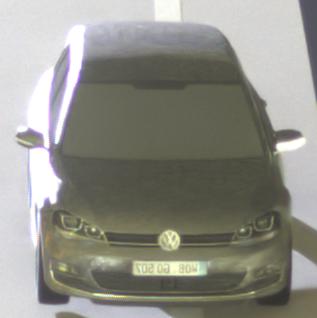
Make: VW
Model: Golf 1.2 TSI BMT
Detailed model: Golf (VII)
Model produced from: 2012/11
Model produced until: 2014/05
Doors: 3
Color: gray
Road condition: dry road
Daytime: night
Contrast: high contrast